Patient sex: M
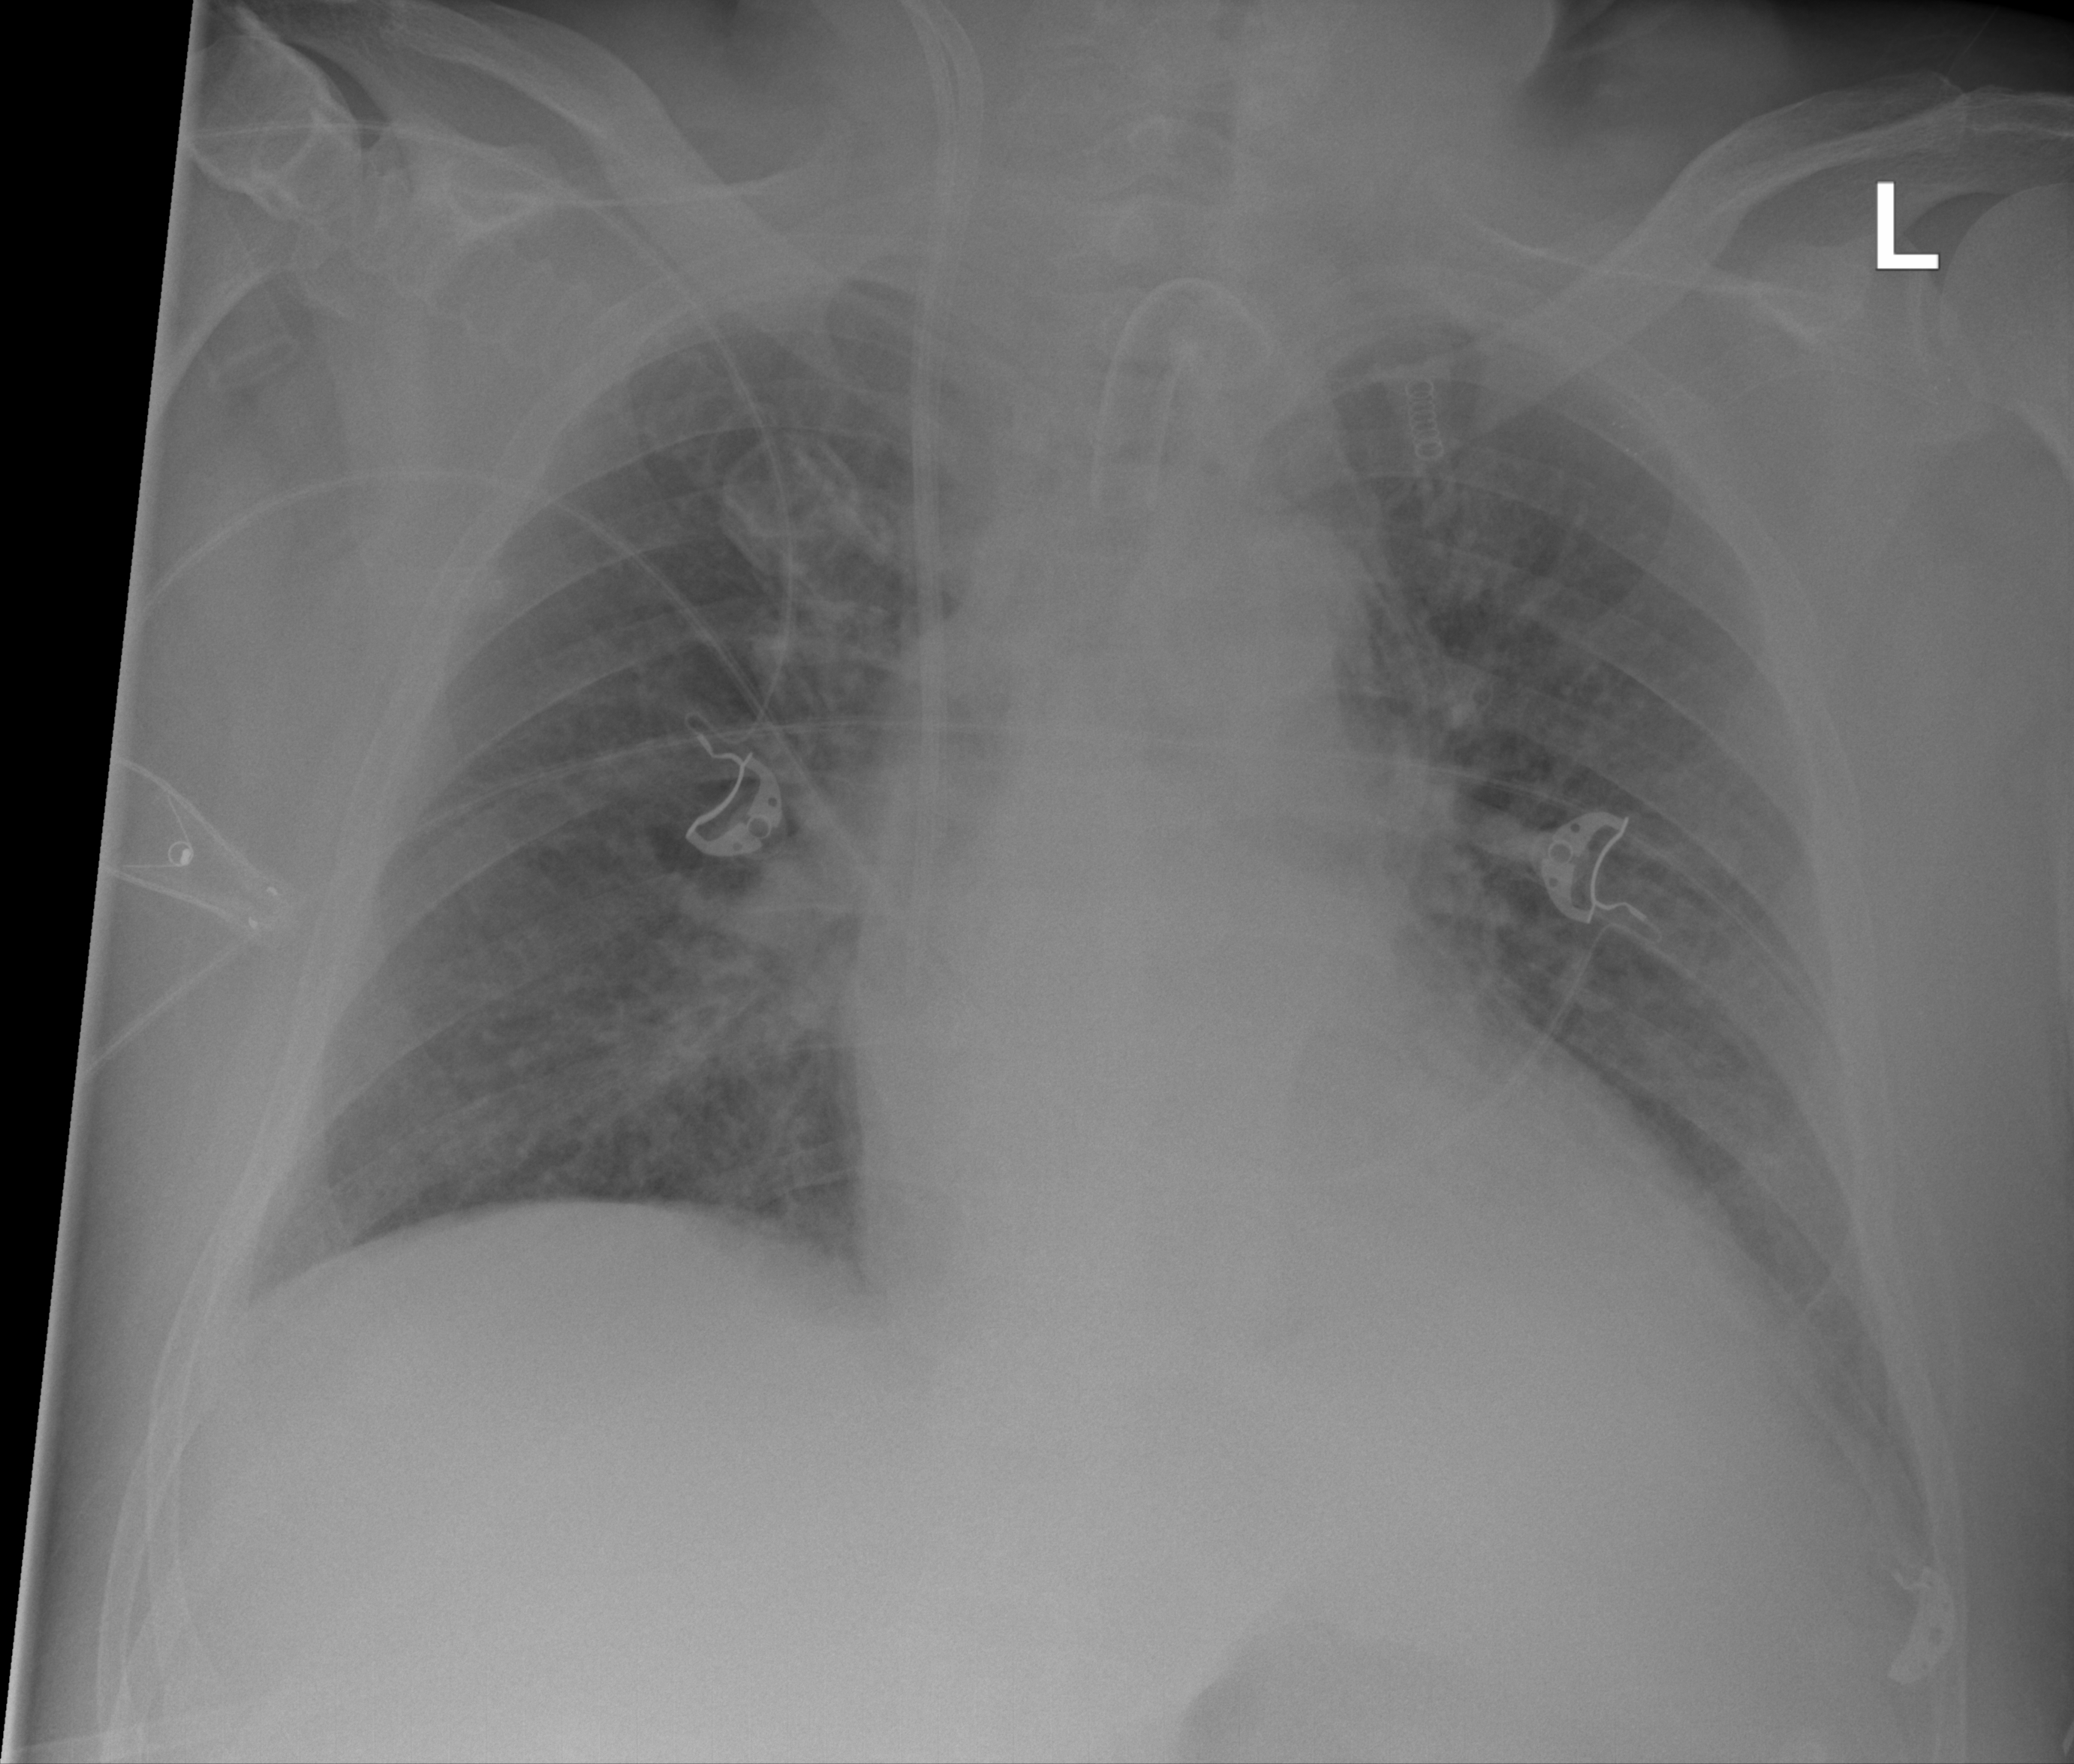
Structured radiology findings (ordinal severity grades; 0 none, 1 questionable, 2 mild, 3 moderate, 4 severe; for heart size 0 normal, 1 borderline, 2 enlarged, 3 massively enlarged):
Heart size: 2
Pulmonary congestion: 2
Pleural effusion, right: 0
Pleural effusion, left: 0
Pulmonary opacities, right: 1
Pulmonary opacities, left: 2
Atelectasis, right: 0
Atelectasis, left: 2